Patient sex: M
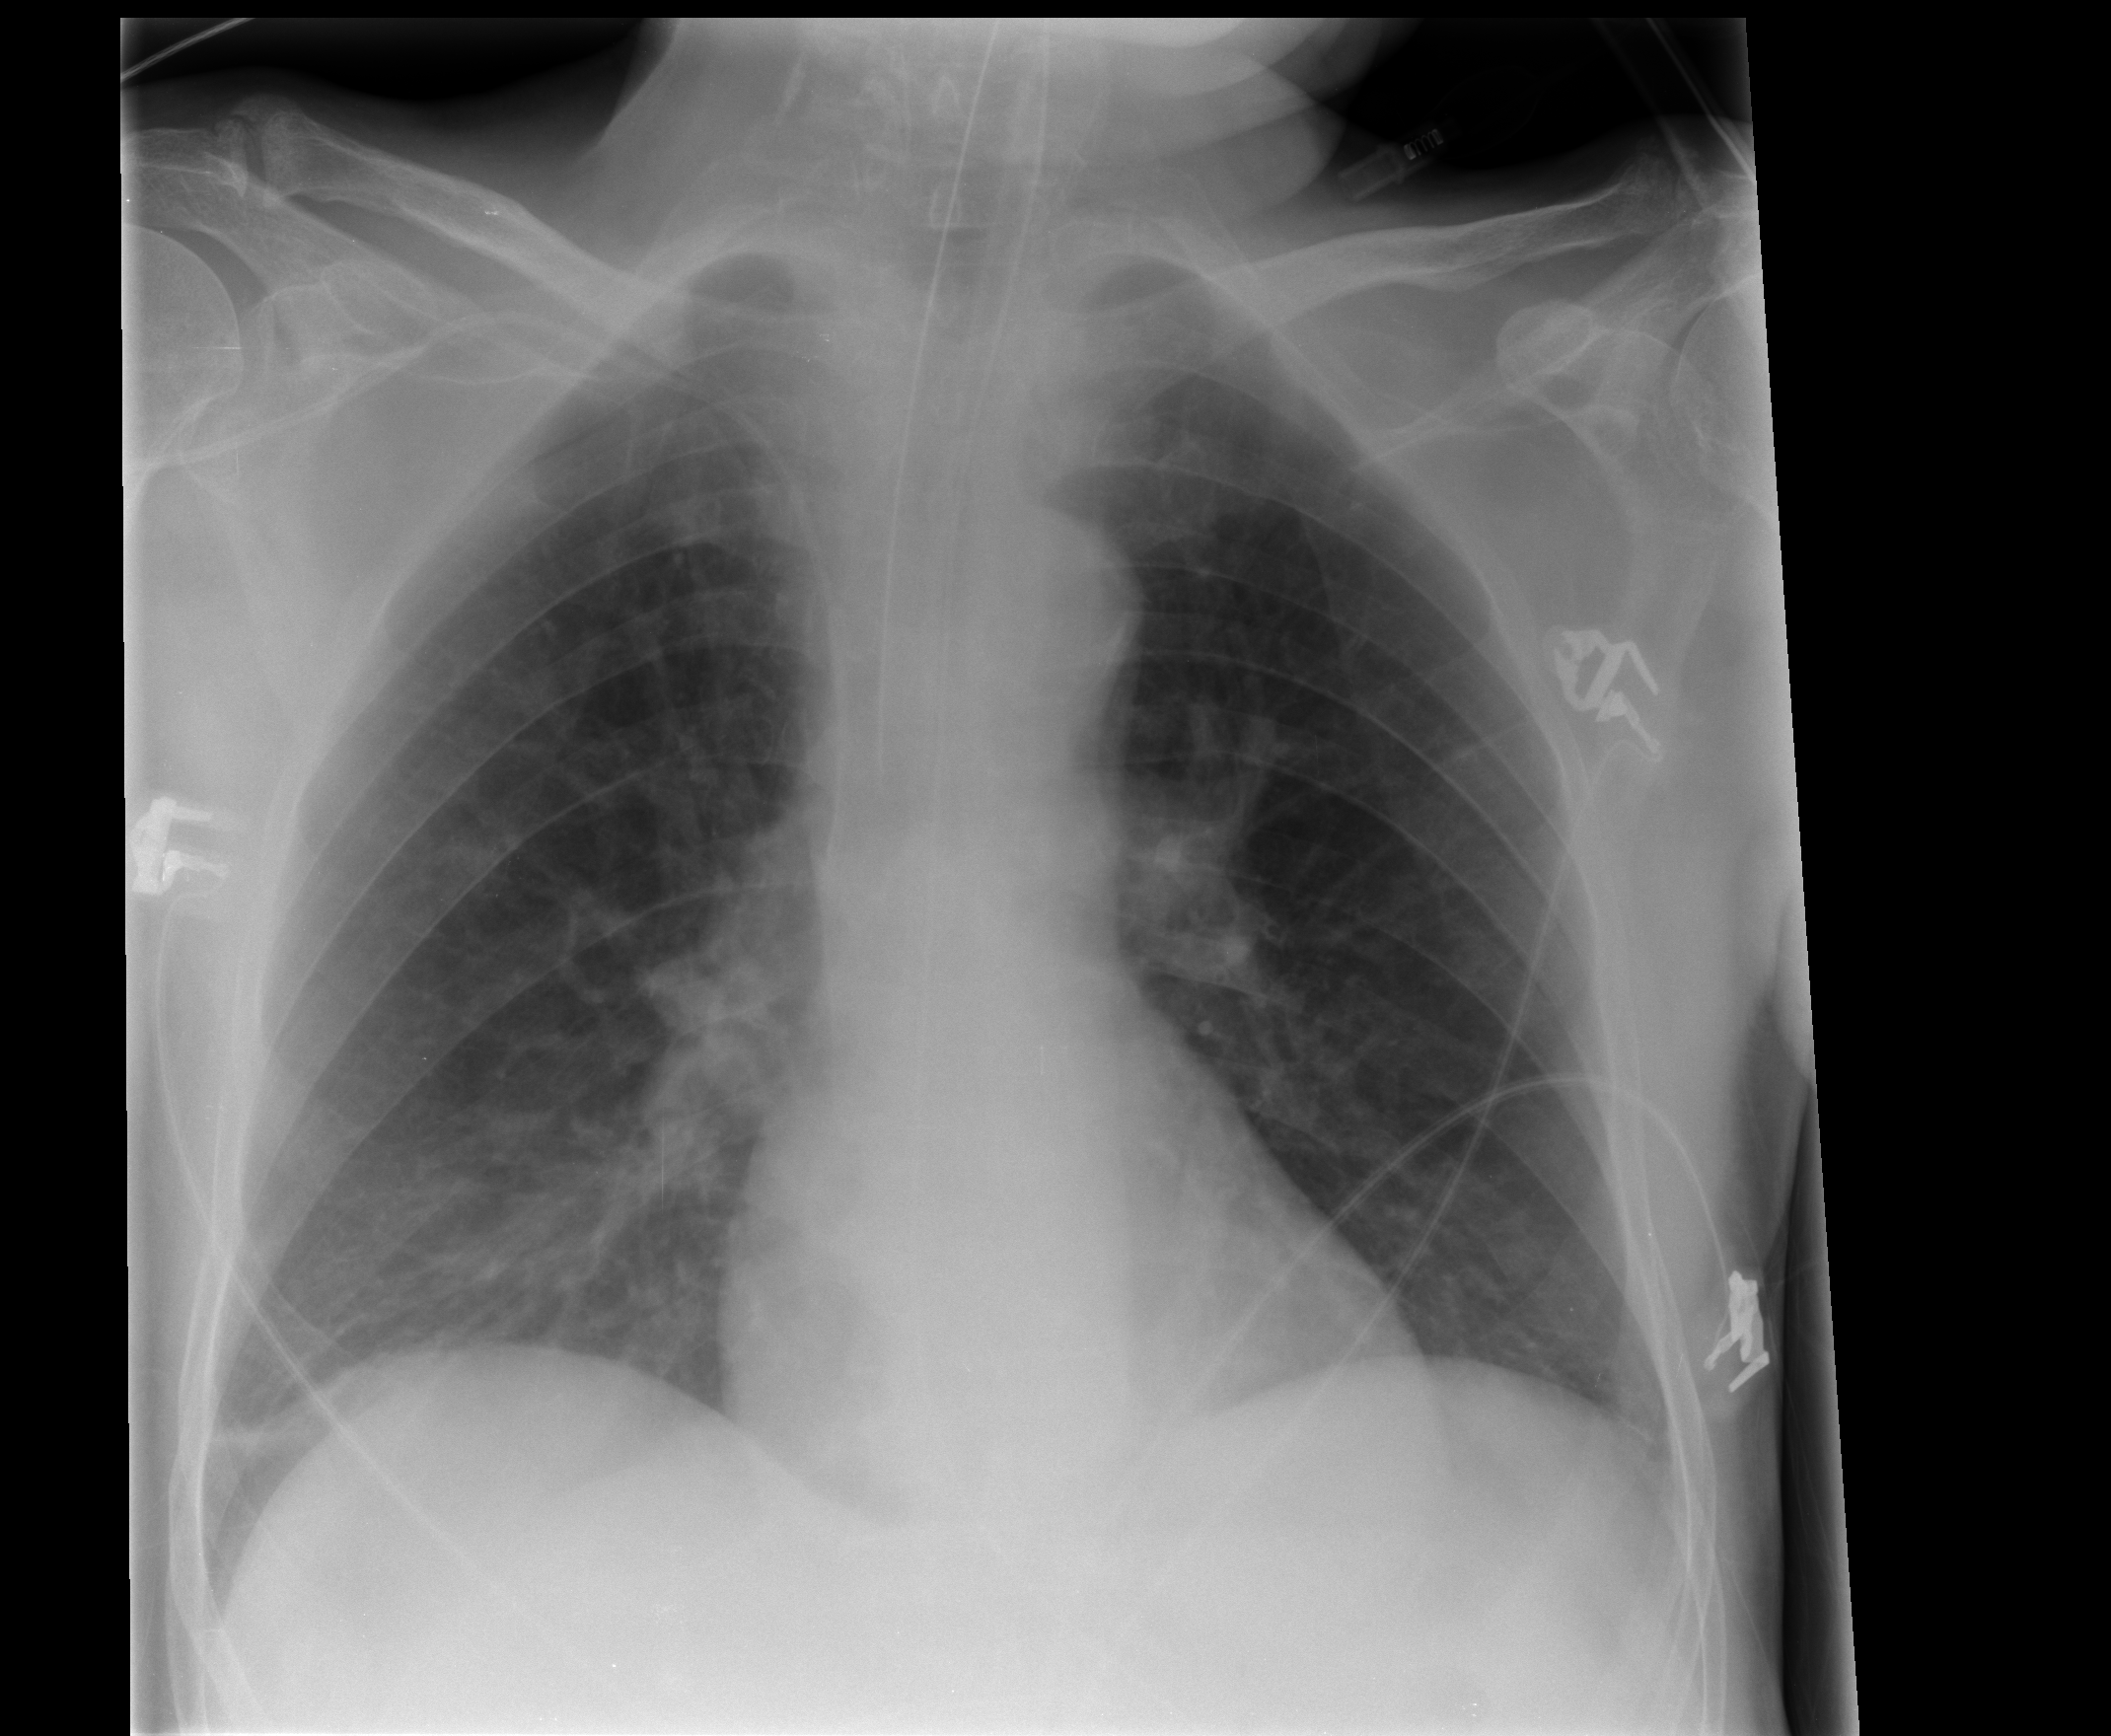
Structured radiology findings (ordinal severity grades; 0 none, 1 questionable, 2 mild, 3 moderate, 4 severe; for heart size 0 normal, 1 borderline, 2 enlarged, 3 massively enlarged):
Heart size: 0
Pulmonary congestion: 0
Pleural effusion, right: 0
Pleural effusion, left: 0
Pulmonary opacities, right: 0
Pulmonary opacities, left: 0
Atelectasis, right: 2
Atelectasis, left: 1